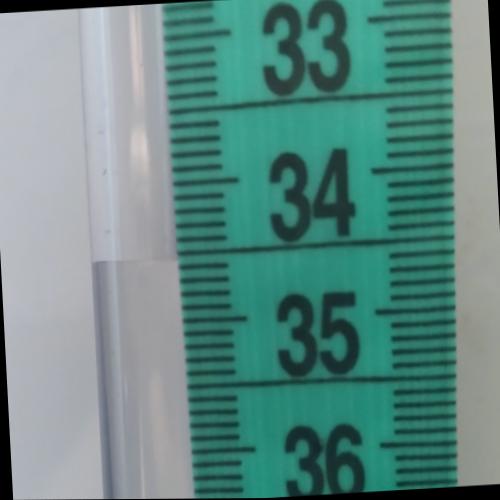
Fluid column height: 34.6 cm